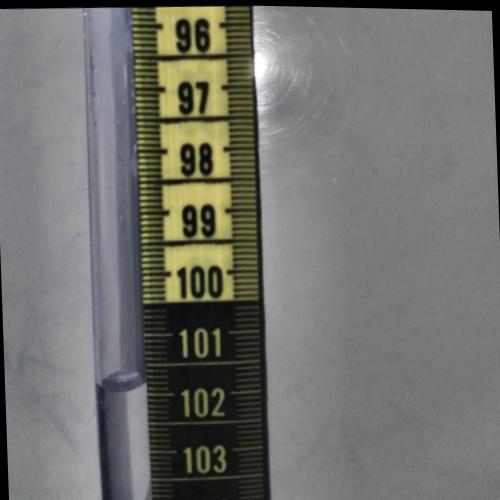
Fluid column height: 101.8 cm